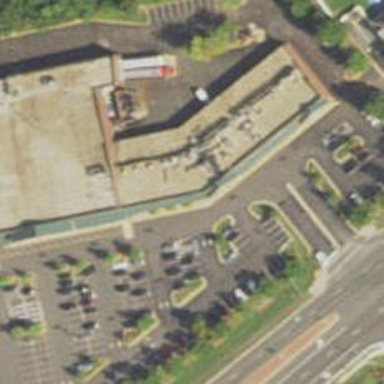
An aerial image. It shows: Veterinary facility.